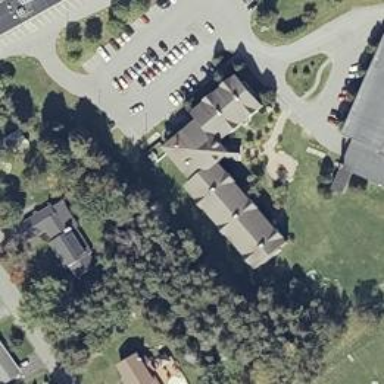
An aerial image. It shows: Dormitory building.